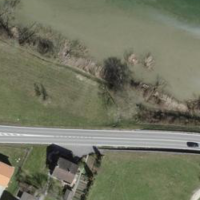
EUNIS habitat code: 15
Species observed at this site:
Filipendula ulmaria